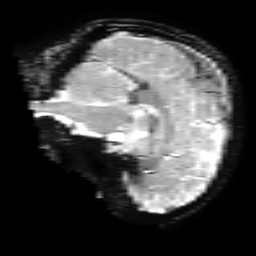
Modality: T2starw
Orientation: sagittal
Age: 43
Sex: female
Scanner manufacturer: ge
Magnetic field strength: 3 T
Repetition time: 0.65 s
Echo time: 0.02 s